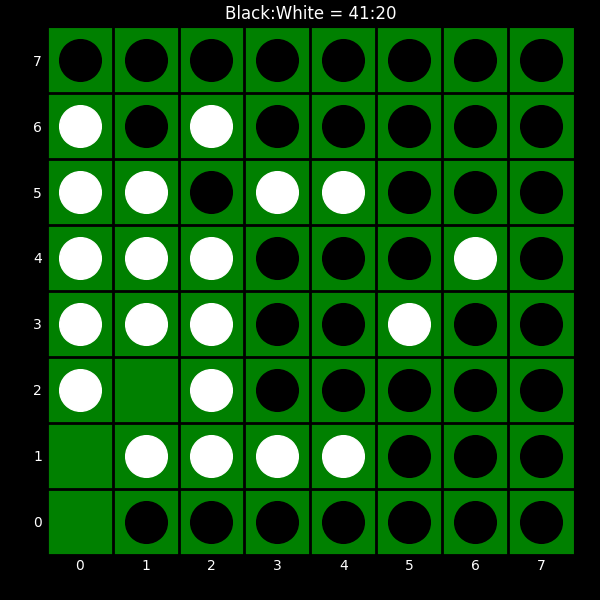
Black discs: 41
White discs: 20